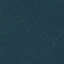
Land use / land cover: Forest